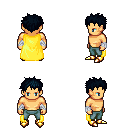
a pixel art fantasy rpg character, male body template, human, tanned skin, yellow cape, teal pants, raven bedhead hairstyle, white cloth bandages, gold boots, four views (front, back, left, right), 2x2 character sprite sheet, small pixel art, hard edges, no anti-aliasing